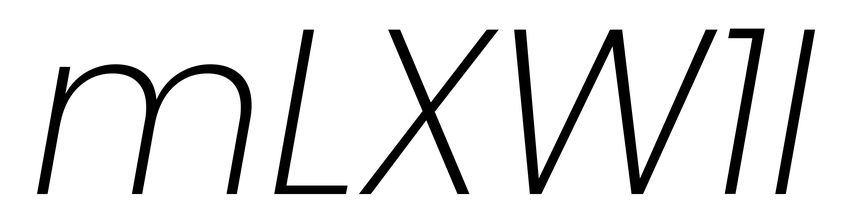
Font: Poppins-ExtraLightItalic